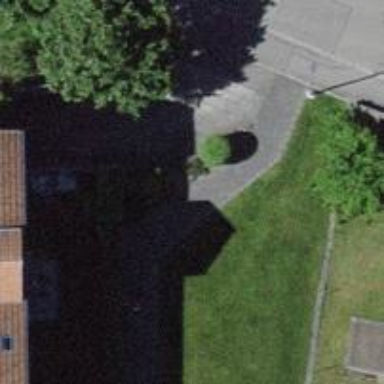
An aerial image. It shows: Path with paving stones surface with 30% coverage.